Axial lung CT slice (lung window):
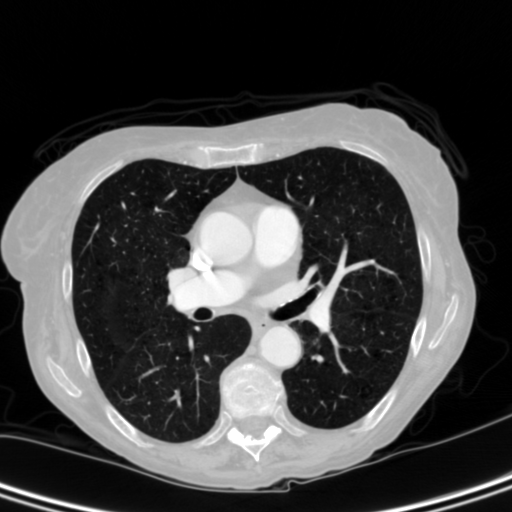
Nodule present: no